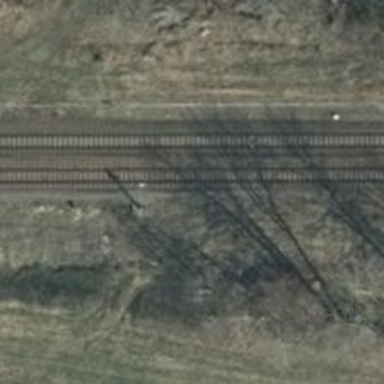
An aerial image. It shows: Site related to the railway.